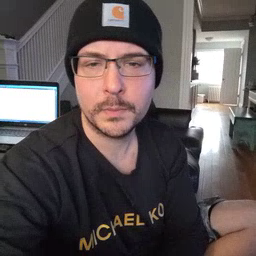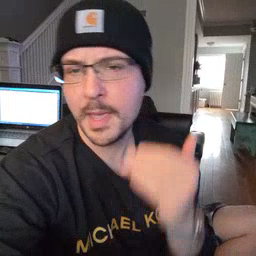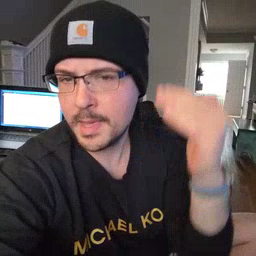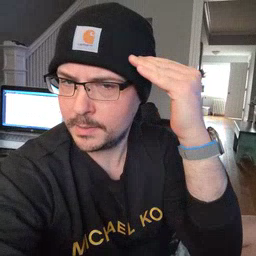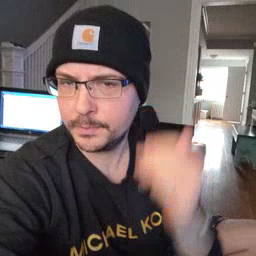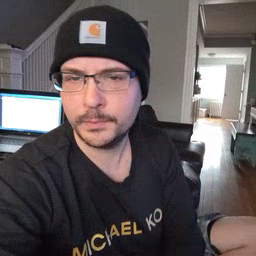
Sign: head